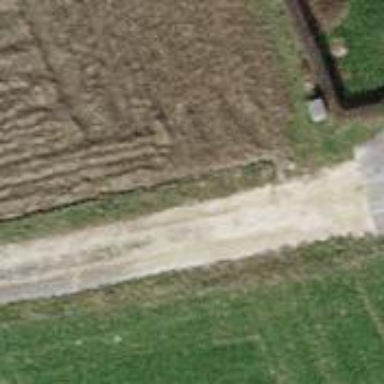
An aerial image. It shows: Compacted track with grade2 surface.